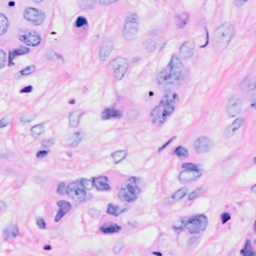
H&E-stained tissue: Breast